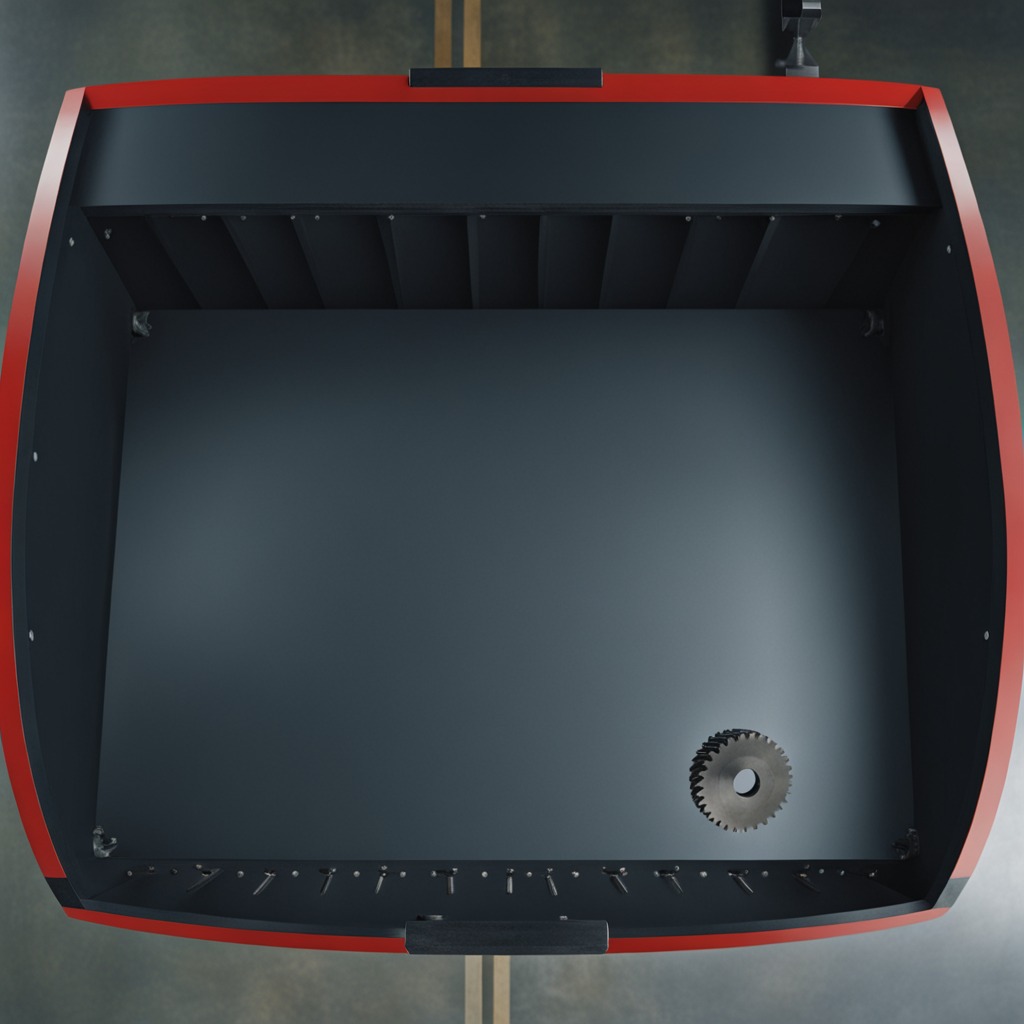
A steel gear with teeth is lying on the toolbox surface in an airplane hangar workshop.